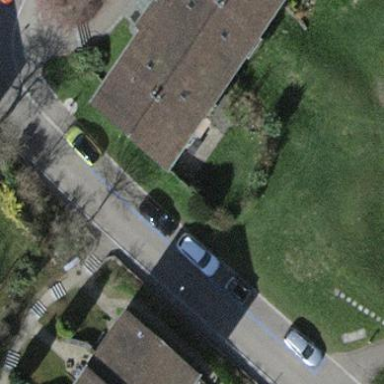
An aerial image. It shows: Parking lane designated for parking.